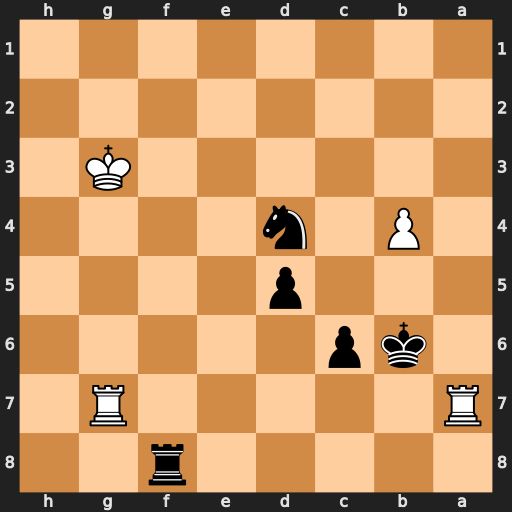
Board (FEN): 5r2/R5R1/1kp5/3p4/1P1n4/6K1/8/8
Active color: b
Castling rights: -
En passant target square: -
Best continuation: Nf5+ Kg4 Nxg7